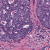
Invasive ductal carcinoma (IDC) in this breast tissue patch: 1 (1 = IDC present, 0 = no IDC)